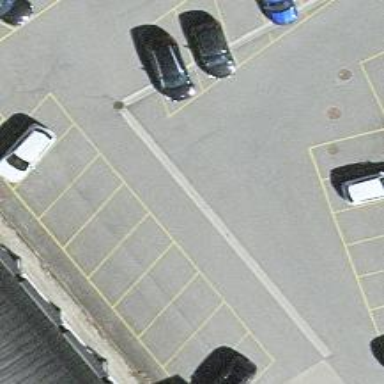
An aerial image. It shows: Parking aisle designated as service road.